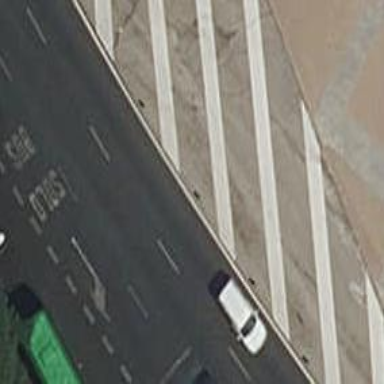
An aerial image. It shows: Asphalt road with secondary link designation.